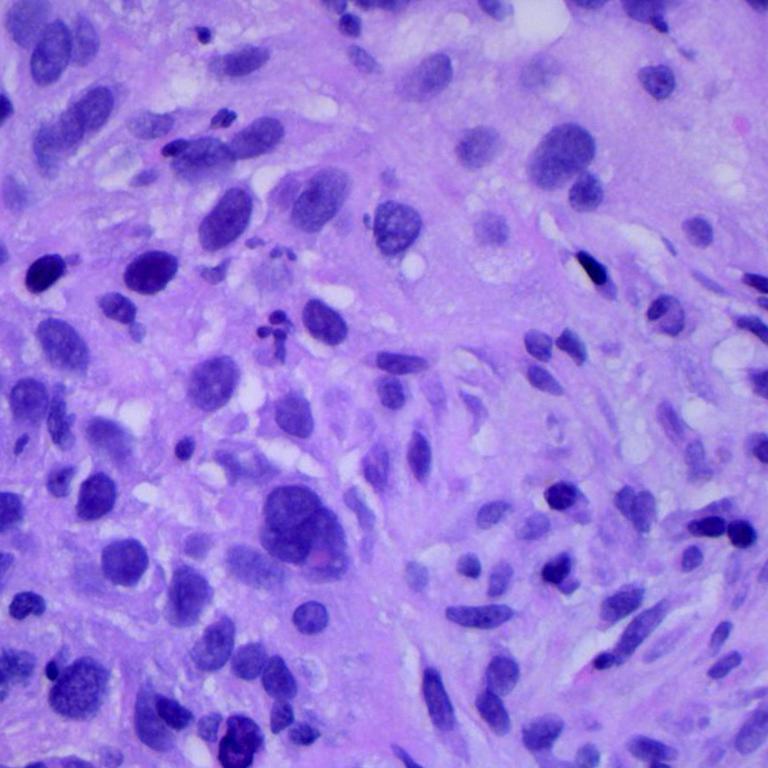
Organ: lung
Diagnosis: squamous carcinomas